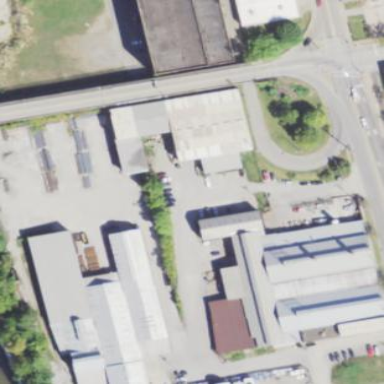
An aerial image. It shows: Commercial building.